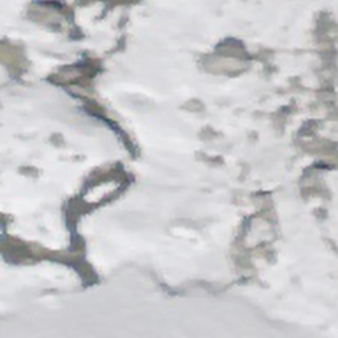
Label: other